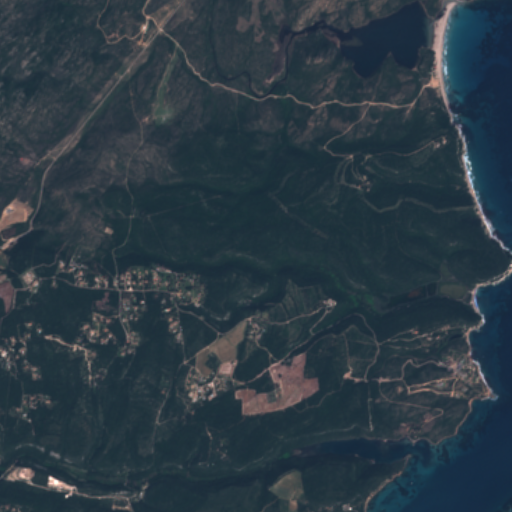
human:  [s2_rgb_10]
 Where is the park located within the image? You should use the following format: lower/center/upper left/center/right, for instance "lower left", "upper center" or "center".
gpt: The park is located in the lower right of the image.
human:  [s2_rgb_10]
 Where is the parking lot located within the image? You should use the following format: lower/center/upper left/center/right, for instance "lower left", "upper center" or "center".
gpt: The parking lot is located in the upper right of the image.
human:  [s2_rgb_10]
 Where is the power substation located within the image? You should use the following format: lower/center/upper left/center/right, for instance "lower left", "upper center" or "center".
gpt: The power substation is located in the center left of the image.
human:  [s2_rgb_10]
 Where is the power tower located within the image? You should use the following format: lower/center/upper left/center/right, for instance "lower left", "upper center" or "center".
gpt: The power tower is located in the lower left of the image.
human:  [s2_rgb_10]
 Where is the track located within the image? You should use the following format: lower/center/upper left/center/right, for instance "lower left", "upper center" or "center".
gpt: There is no track in the image.